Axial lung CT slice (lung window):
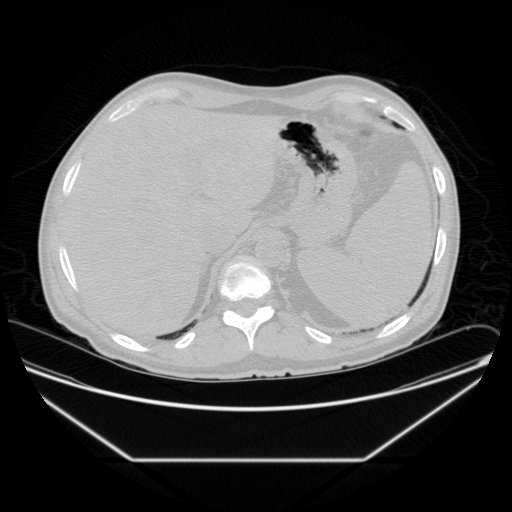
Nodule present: no